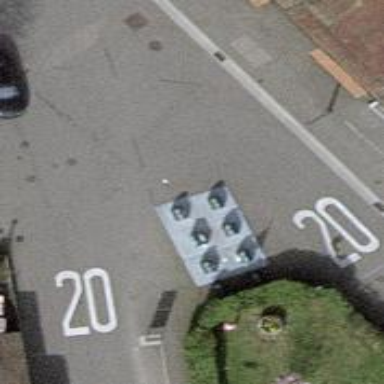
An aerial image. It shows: Recycling container for recycling.